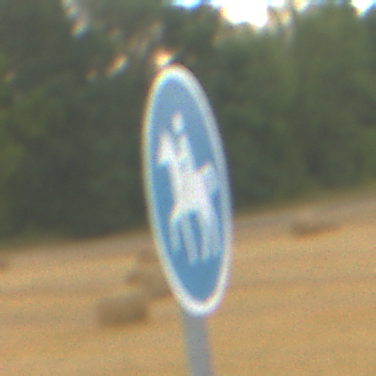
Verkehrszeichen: Reitweg
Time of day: SunriseSunset
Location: Outdoor (RoadRail)
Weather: PartlyCloudy
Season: NotSpecified
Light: Natural